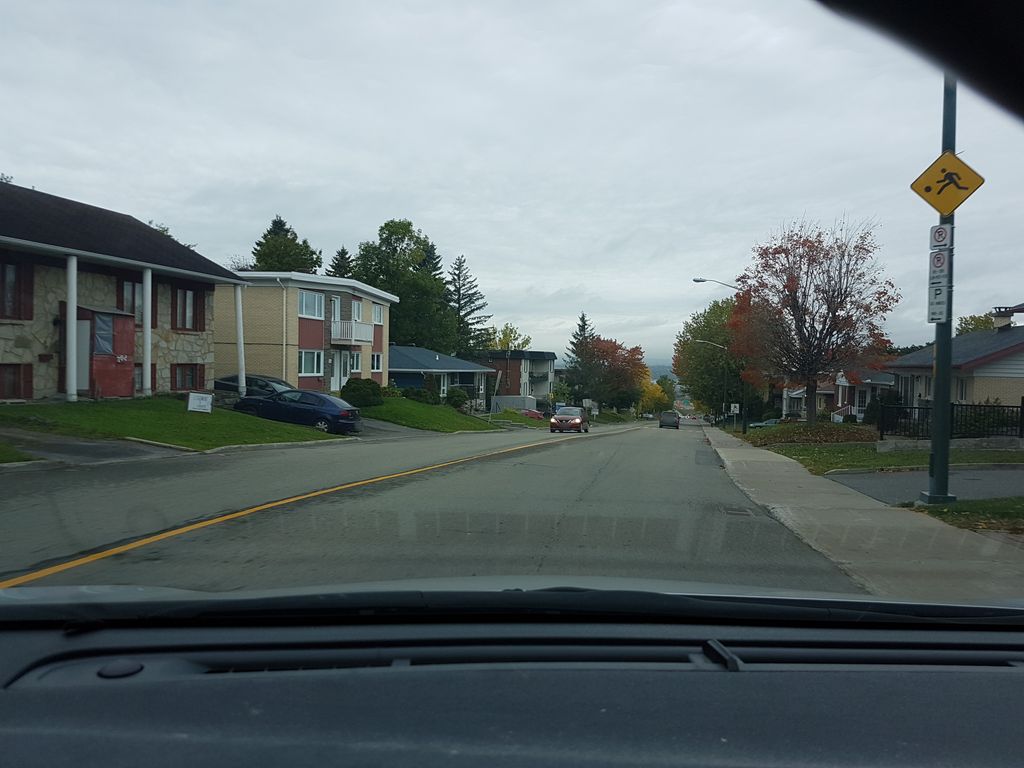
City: quebec_city